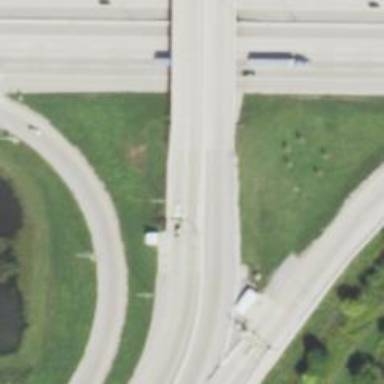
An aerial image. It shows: Toll gantry on the road.